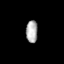
Tissue: prostate
Cell type: T cells
Senescence score: 0.3461
Nuclear area (px): 257
Mean DAPI intensity: 171.475